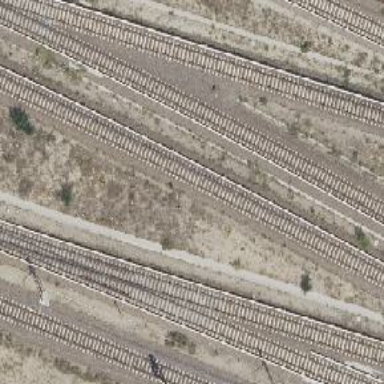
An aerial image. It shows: Solitary milestone along the railway.